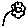
Label: flower